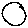
Label: circle